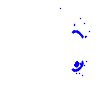
Particle: electron